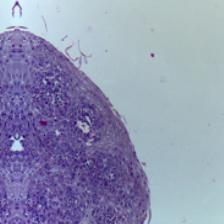
Diagnosis: OSCC